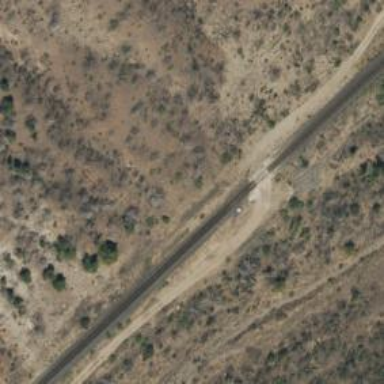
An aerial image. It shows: Railway track.